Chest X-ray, AP view. Patient: 49 years old, sex F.
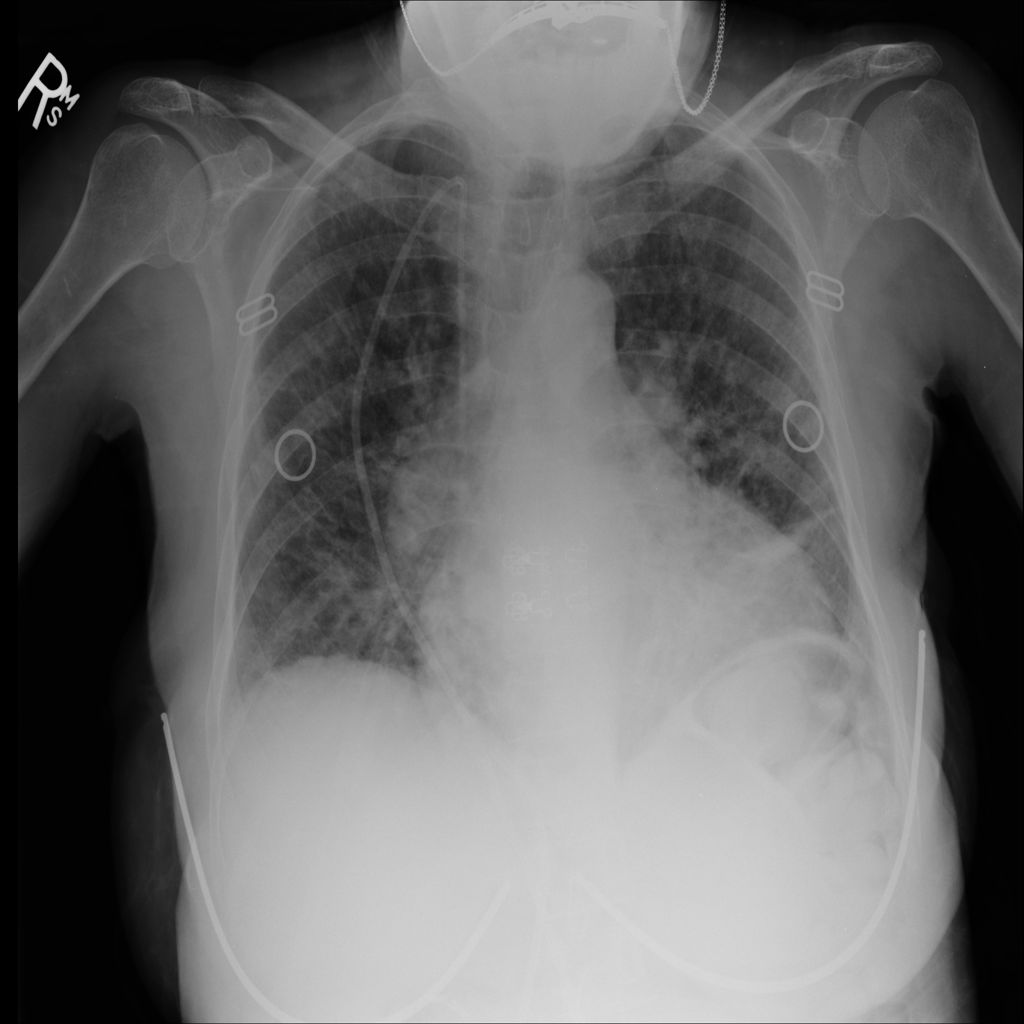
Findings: Atelectasis, Cardiomegaly